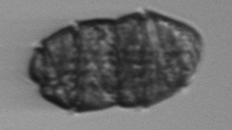
Label: Margalefidinium